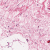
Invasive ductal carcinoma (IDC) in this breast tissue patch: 0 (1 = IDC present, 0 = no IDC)